Question: ## Background
I've searched for a way to have a similar look & feel to the Gmail receipients field, which allows auto-filling of items in a really cool way:

The class that is built into the Android framework and is responsible for this is called "<URL>" .
## The problem
the MultiAutoCompleteTextView is quite basic, yet it doesn't hold enough samples, tutorials and libraries to get to know how to customize it like on Gmail and the likes.
I would like to know how to customize it to handle any kind of data, and that I will have full control over it (for example adding, deleting and getting the items that it has auto-completed).
## What I've tried
I've found the next possible ways to achieve it:
1. use a third library like splitwise-TokenAutoComplete. the downside: it's very buggy and doesn't work well on some devices.
2. create my own way (as shown here). the downside: will take a long time and I will probably need to handle the same problems as of the library.
3. use the code of Google (found here). The downside: it's really not customizable.
I've decided to use #3 (Google's chips library).
Currently the code for getting the list of contacts used on Google's library:
'''
public List<RecipientEntry> doQuery() {
final Cursor cursor = mContentResolver.query(mQuery.getContentUri(), mQuery.getProjection(), null, null, null);
final LinkedHashMap<Long, List<RecipientEntry>> entryMap = new LinkedHashMap<Long, List<RecipientEntry>>();
final List<RecipientEntry> nonAggregatedEntries = new ArrayList<RecipientEntry>();
final Set<String> existingDestinations = new HashSet<String>();
while (cursor.moveToNext())
putOneEntry(new TemporaryEntry(cursor, false /* isGalContact */), true, entryMap, nonAggregatedEntries,
existingDestinations);
cursor.close();
final List<RecipientEntry> entries = new ArrayList<RecipientEntry>();
{
for (final Map.Entry<Long, List<RecipientEntry>> mapEntry : entryMap.entrySet()) {
final List<RecipientEntry> entryList = mapEntry.getValue();
for (final RecipientEntry recipientEntry : entryList)
entries.add(recipientEntry);
}
for (final RecipientEntry entry : nonAggregatedEntries)
entries.add(entry);
}
return entries;
}
'''
It works fine, but I'm having difficulties adding items and deleting them.
I think that getting the items is used by calling "getContactIds" , but about modifying the items within the chips, that's very problematic to find.
For example, I've tried to add a similar function to "submitItemAtPosition" , which seems to add a new entity found from the adapter. It does add, but the display-name of the contact isn't shown on the chip itself.
## The question
After a lot of thoughts, I decided to use Google's code.
Sadly, as I've written, the view and its classes are very tight to the usage of it.
1. How can I de-couple the view and make it much more customizable? How can I make it use any type of data instead of just what Google has done?
2. How do I get which items were entered (that became "chips"), and also be able to remove or add items from outside?
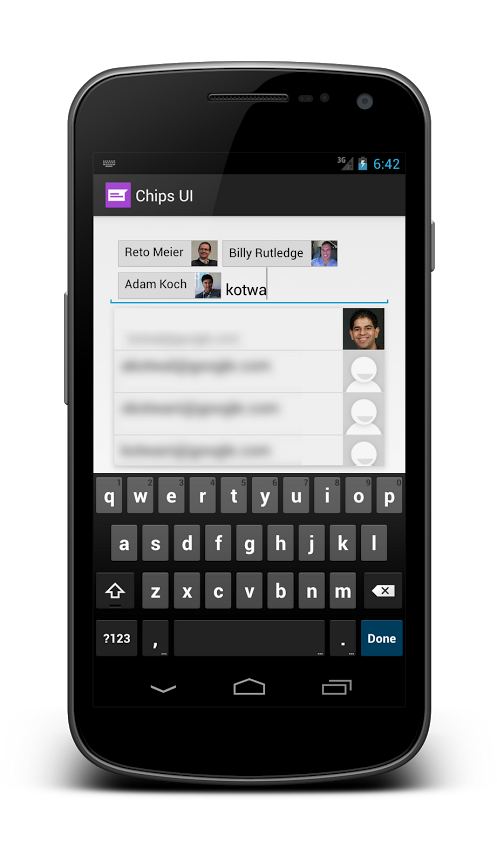
Answer: I've succeeded adding the functionality of adding a recipient. The only thing to remember is to call it only after the view got its size (example of how to do it <URL> :
'''
/** adds a recipient to the view. note that it should be called when the view has determined its size */
public void addRecipient(final RecipientEntry entry) {
if (entry == null)
return;
clearComposingText();
final int end = getSelectionEnd();
final int start = mTokenizer.findTokenStart(getText(), end);
final Editable editable = getText();
QwertyKeyListener.markAsReplaced(editable, start, end, "");
final CharSequence chip = createChip(entry, false);
if (chip != null && start >= 0 && end >= 0) {
editable.replace(start, end, chip);
}
sanitizeBetween();
}
private void submitItemAtPosition(final int position) {
final RecipientEntry entry = createValidatedEntry(getAdapter().getItem(position));
if (entry == null)
return;
addRecipient(entry);
}
'''
And, for deletion:
'''
/** removes a chip of a recipient from the view */
public void removeRecipient(final RecipientEntry entry) {
final DrawableRecipientChip[] chips = getSpannable().getSpans(0, getText().length(),
DrawableRecipientChip.class);
final List<DrawableRecipientChip> chipsToRemove = new ArrayList<DrawableRecipientChip>();
for (final DrawableRecipientChip chip : chips)
if (chip.getDataId() == entry.getDataId())
chipsToRemove.add(chip);
for (final DrawableRecipientChip chip : chipsToRemove)
removeChip(chip);
}
'''
and as I've written before, for getting the list of contactIds that are currently inside the view, use "getContactIds()" . Another alternative is:
'''
/** returns a collection of all of the chips' items. key is the contact id, and the value is the recipient itself */
public Map<Long, RecipientEntry> getChosenRecipients() {
final Map<Long, RecipientEntry> result = new HashMap<Long, RecipientEntry>();
final DrawableRecipientChip[] chips = getSortedRecipients();
if (chips != null)
for (final DrawableRecipientChip chip : chips) {
// if(result.)
final long contactId = chip.getContactId();
if (!result.containsKey(contactId))
result.put(contactId, chip.getEntry());
}
return result;
}
'''
Maybe I should post the code on Github.
The only thing I miss now is a good listener to the chips themselves : when a chip is added, removed and replaced. for most of the cases I can detect it, but not when the user presses backspace and removes a chip.
---
EDIT: also added the listener. now I've found a bug in searching of contacts. it seems to search the normal English letters as if they were phone numbers.
---
EDIT: I've decided to put a sample and a library on GitHub, <URL> . Hope to update it with more useful features soon.
I would really be happy for any contribution to the code.